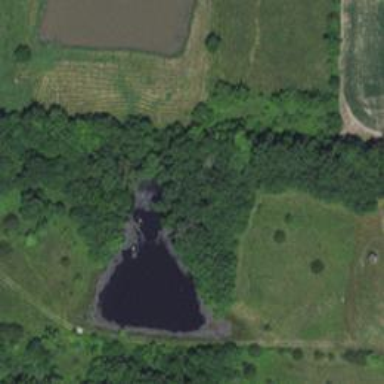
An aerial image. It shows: Serene pond surrounded by nature.